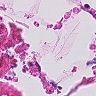
Metastatic tissue present: no